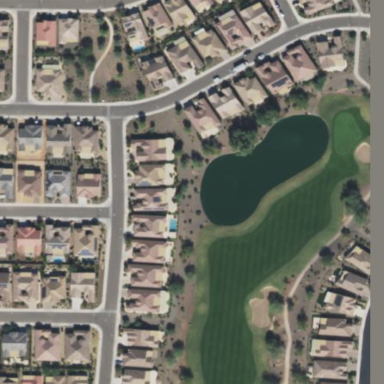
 with lush green grass covering the ground."